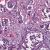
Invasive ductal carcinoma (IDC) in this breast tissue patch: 1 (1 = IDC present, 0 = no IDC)